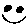
Label: smiley face